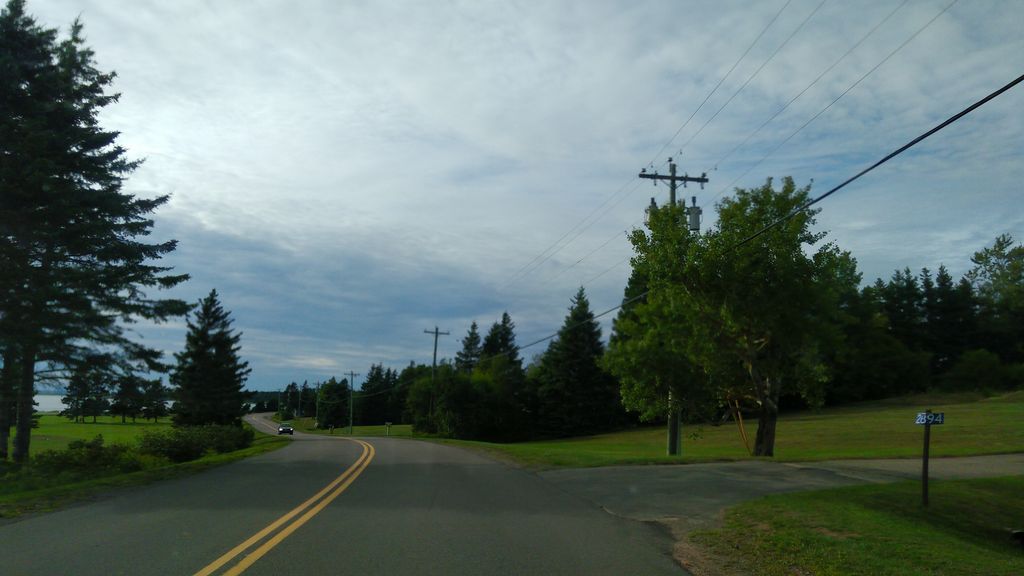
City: charlottetown